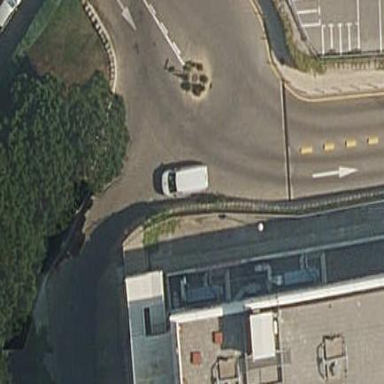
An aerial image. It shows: Service road that forms roundabout at the junction.